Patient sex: M
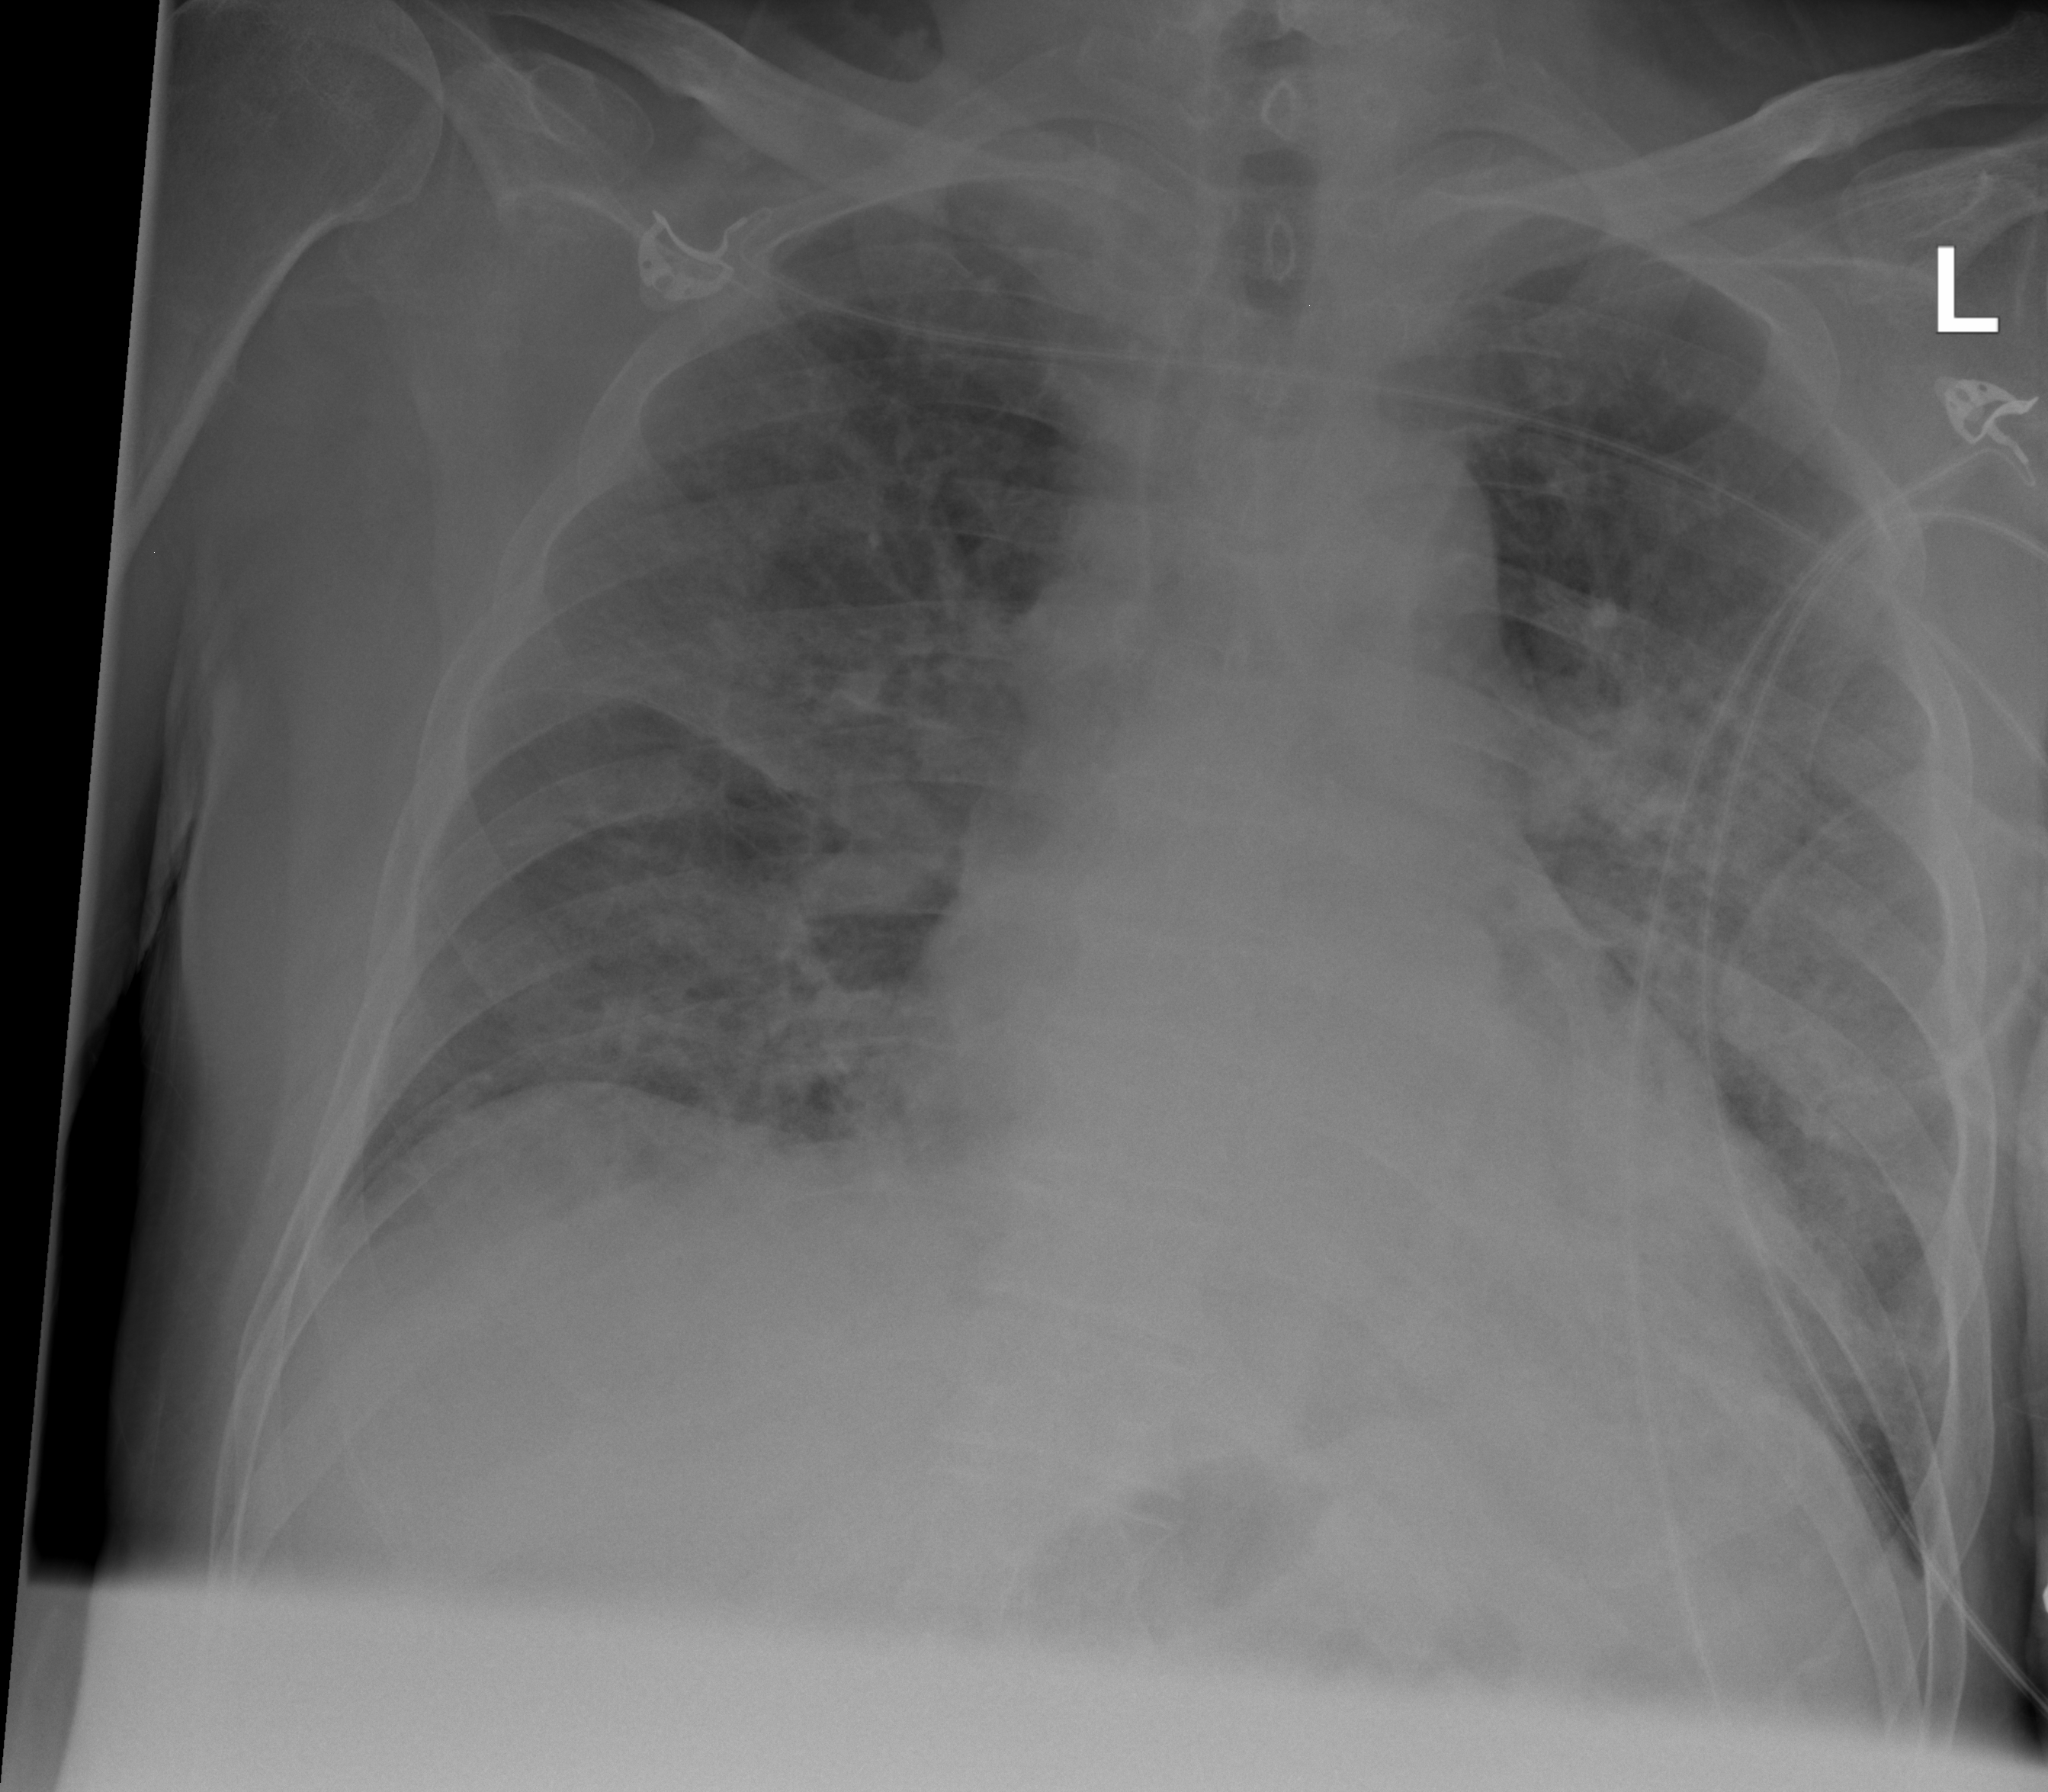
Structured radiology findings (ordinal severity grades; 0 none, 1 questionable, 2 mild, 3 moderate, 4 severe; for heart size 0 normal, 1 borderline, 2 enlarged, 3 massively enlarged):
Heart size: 1
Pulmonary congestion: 0
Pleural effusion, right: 0
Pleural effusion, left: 0
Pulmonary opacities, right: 3
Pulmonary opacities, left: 3
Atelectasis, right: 2
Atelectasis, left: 2